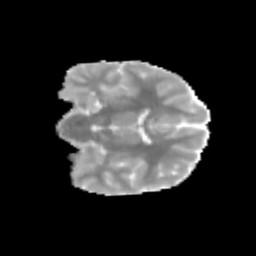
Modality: MD
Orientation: coronal
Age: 12
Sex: male
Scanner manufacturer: siemens
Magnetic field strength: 3 T
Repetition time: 3.8 s
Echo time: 0.07 s